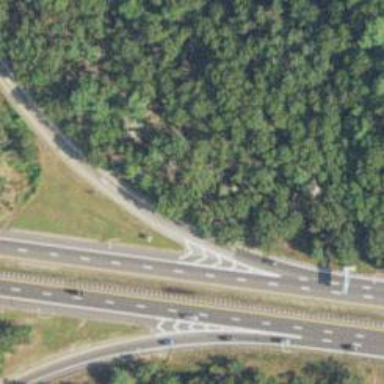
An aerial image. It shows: Asphalt motorway link.